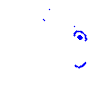
Particle: kaon